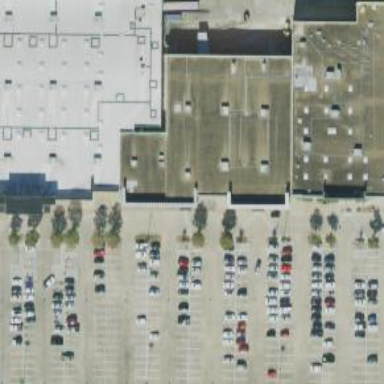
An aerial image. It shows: Parking space is available.